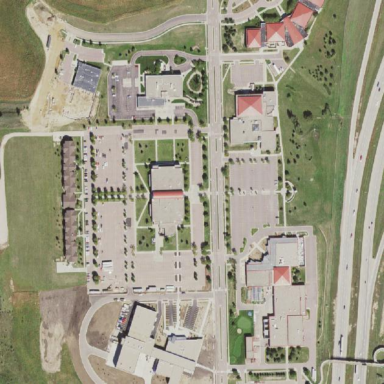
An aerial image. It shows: College or university.